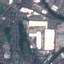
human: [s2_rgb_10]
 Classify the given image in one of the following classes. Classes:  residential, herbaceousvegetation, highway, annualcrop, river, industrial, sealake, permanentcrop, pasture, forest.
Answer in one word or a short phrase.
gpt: Industrial